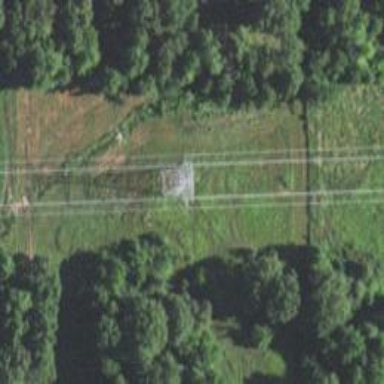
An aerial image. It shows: Power tower.